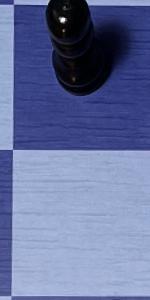
Label: Empty